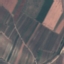
Land use / land cover: PermanentCrop